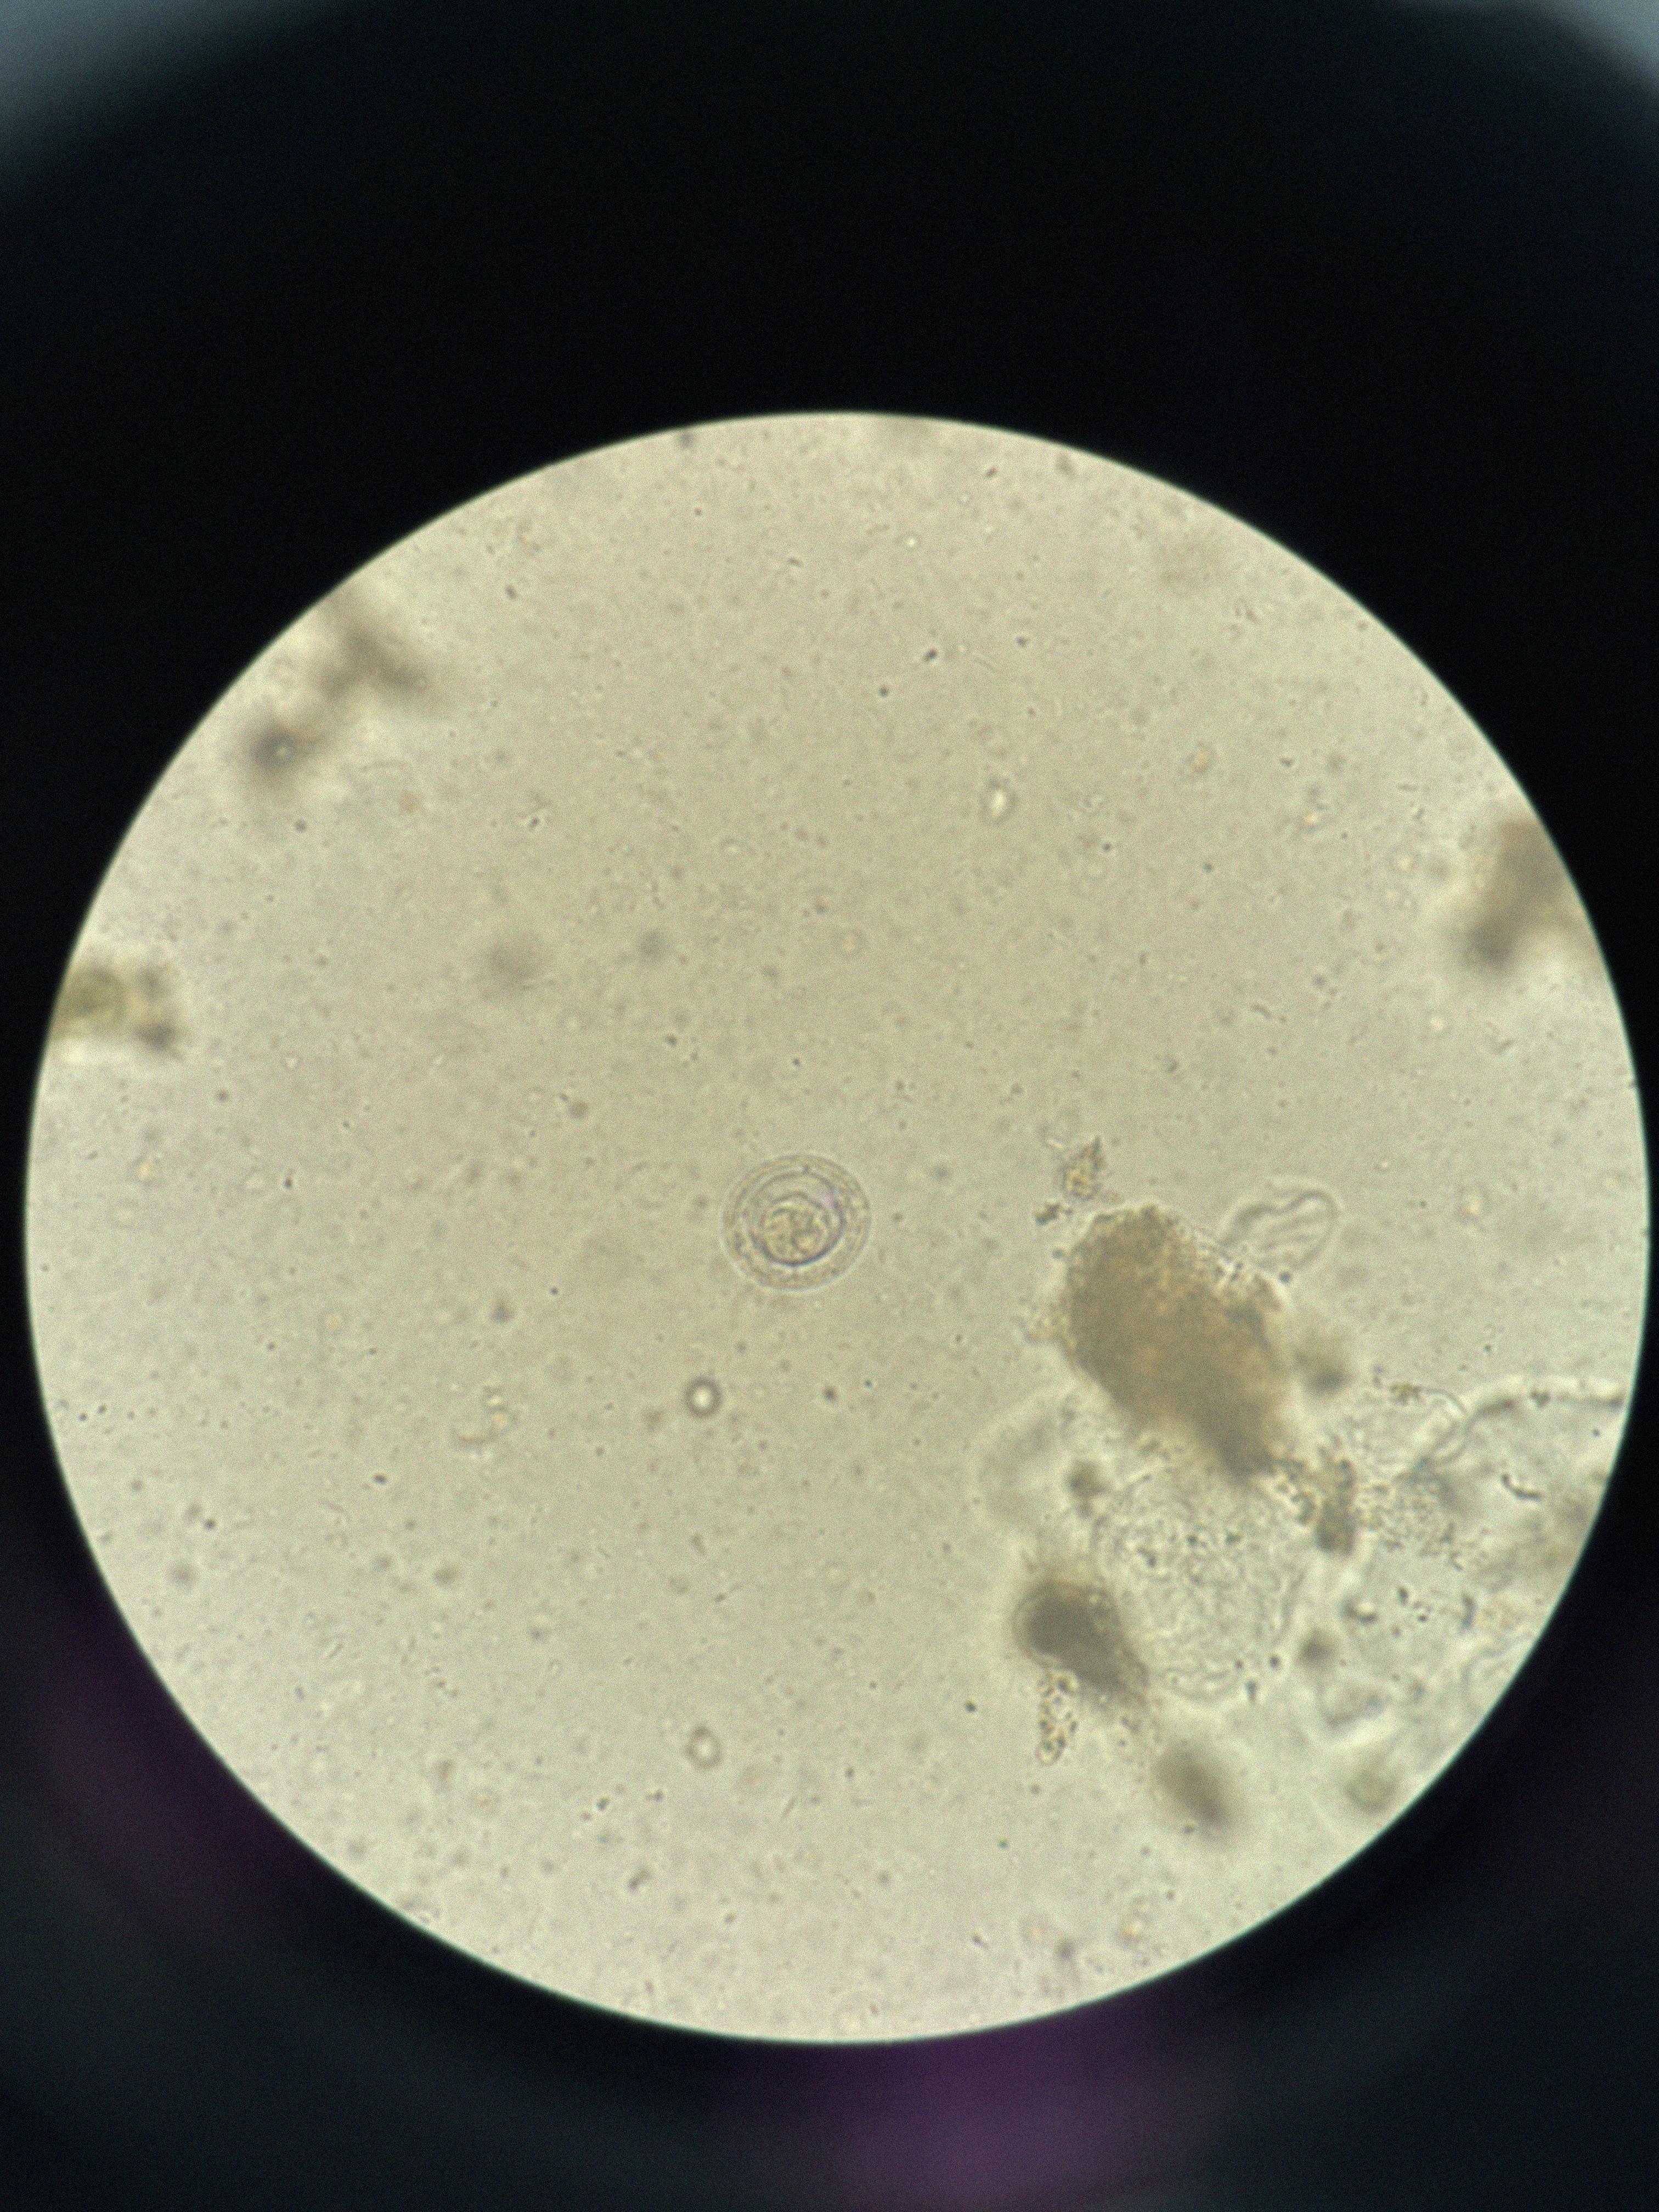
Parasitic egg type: Hymenolepis nana